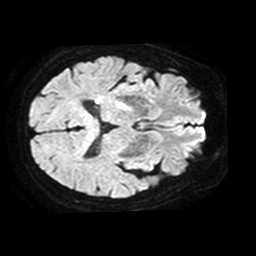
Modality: TRACE
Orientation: axial
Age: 72
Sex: female
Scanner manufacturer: philips
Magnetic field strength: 1.5 T
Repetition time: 3.781 s
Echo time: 0.09255 s